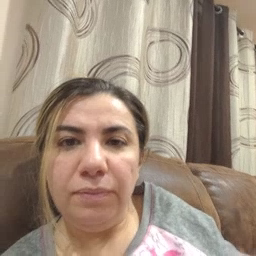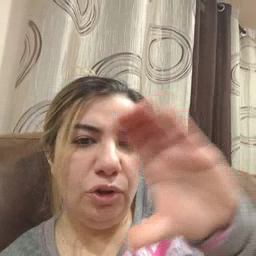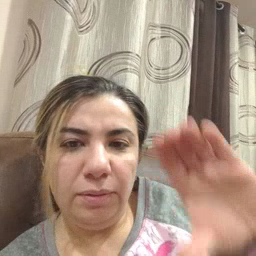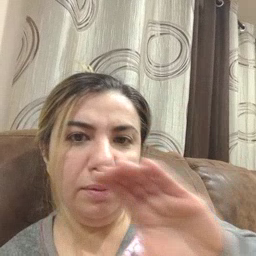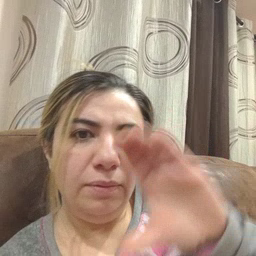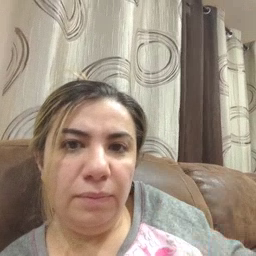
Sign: chocolate